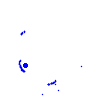
Particle: electron